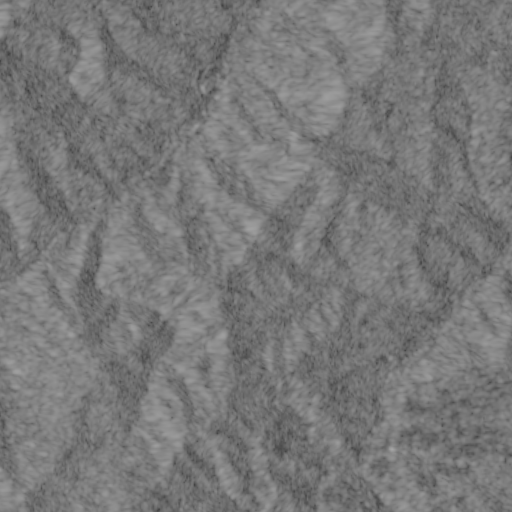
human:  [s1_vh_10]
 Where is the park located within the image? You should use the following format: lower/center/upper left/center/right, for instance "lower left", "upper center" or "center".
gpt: The park is located in the lower right of the image.
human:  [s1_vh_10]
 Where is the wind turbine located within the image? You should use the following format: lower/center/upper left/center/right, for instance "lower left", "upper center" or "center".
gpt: The wind turbine is located in the lower left of the image.
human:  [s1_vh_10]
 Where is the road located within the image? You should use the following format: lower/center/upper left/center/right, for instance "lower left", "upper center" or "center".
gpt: There is no road in the image.

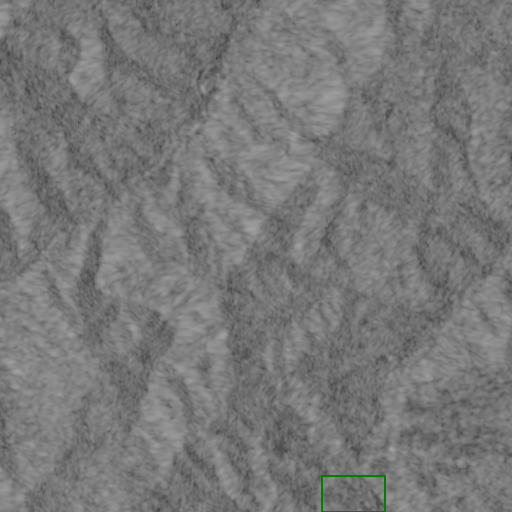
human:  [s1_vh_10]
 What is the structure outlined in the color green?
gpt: The structure outlined in green is a crop field.
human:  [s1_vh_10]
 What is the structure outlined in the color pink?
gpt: There is no pink outline.